Question: I have a data file containing three columns. I'd like to plot (1st, 2nd) and use the 3rd to produce a colour-map. That is, each point in the plain takes a colour that depends on the value in the third column.
Using Gnuplot, I can easily do that:
'''
gnuplot> set palette rgbformulae 33,13,10
plot "output.dat" using 1:2:3 with points palette
'''
For a set of data I get something like this:

Now, is there a straightforward way of doing this in Mathematica?
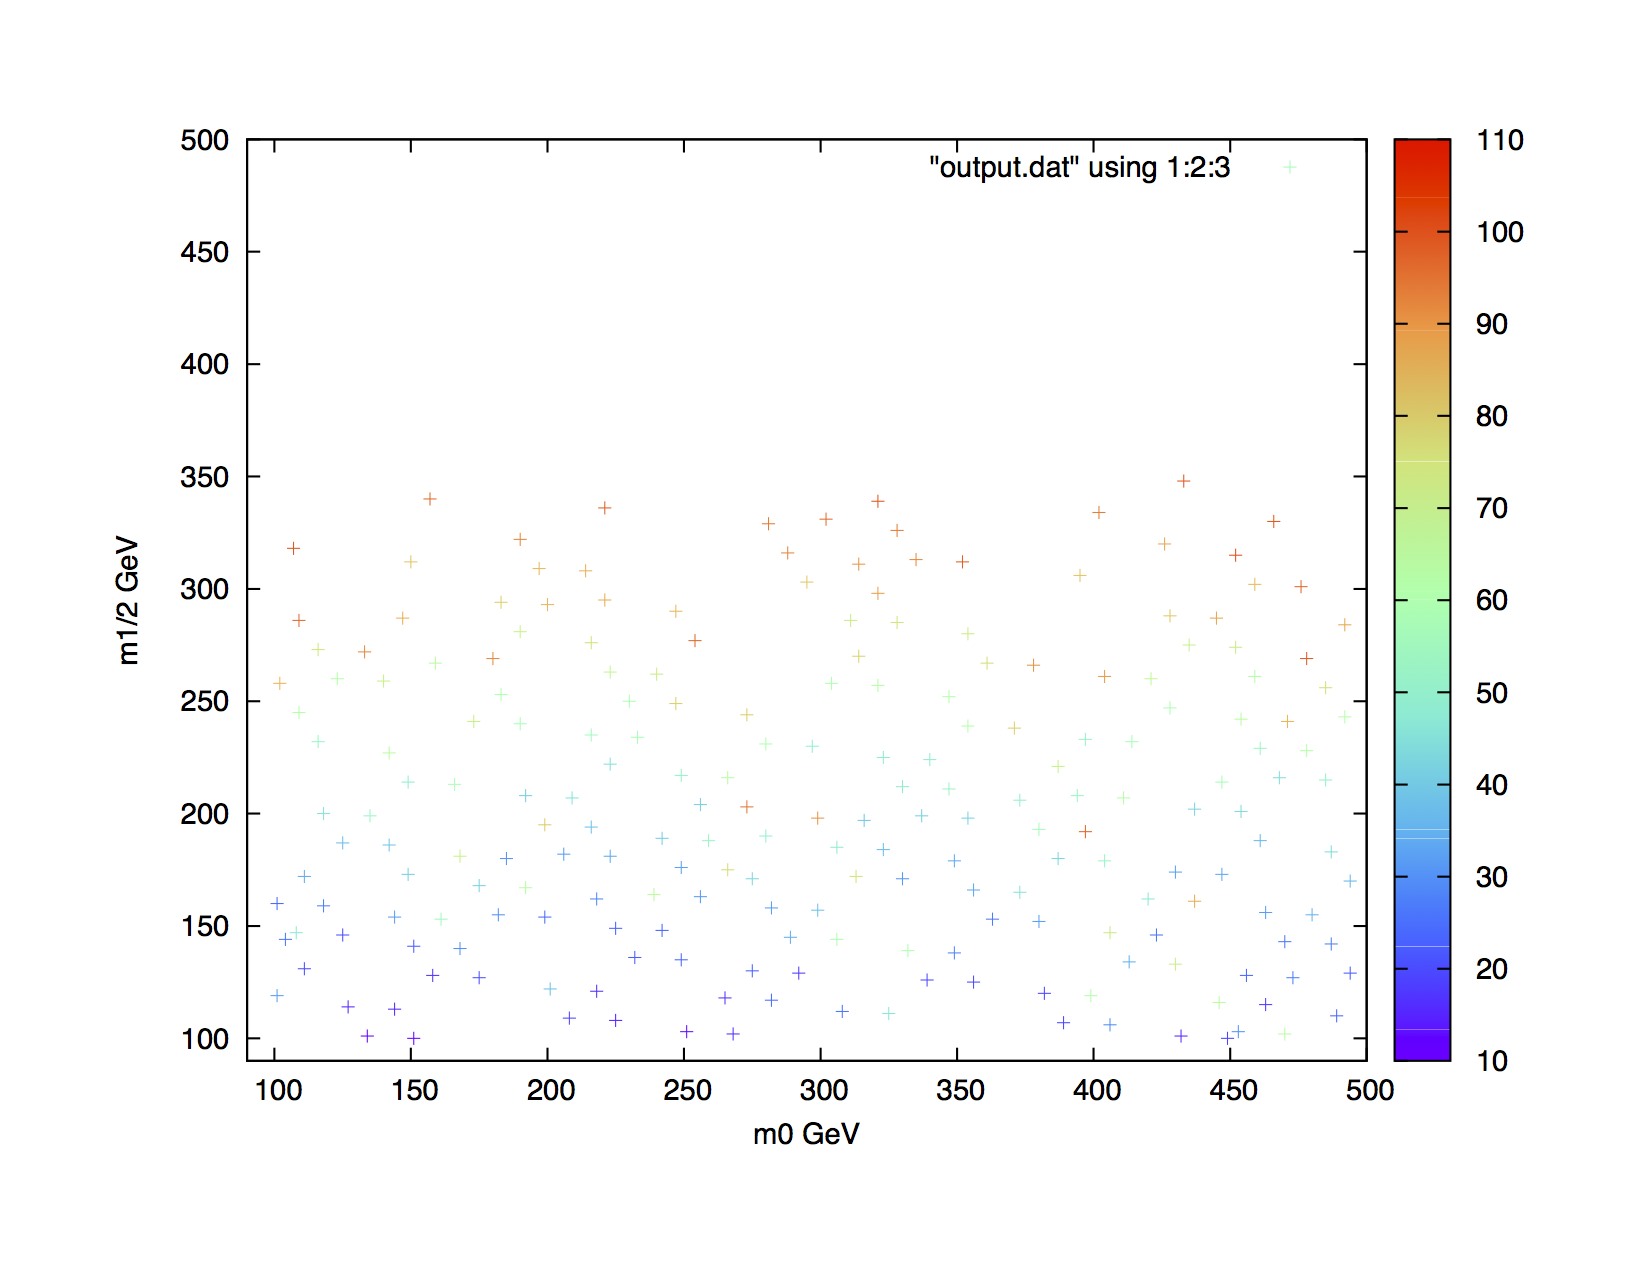
Answer: You can construct it from graphics primitives:
'''
data = RandomReal[1, {20, 3}];
(* rescale 3rd column to be between 0 and 1, if needed *)
data[[All, 3]] = Rescale[data[[All, 3]]];
Graphics[{PointSize[.03], {ColorData["ThermometerColors"][#3], Point[{#1, #2}]} & @@@ data}]
'''

Regarding the colour bar:
The built-in colour bar functionality is not excellent. You can read abut it <URL> may also be useful.